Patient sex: F
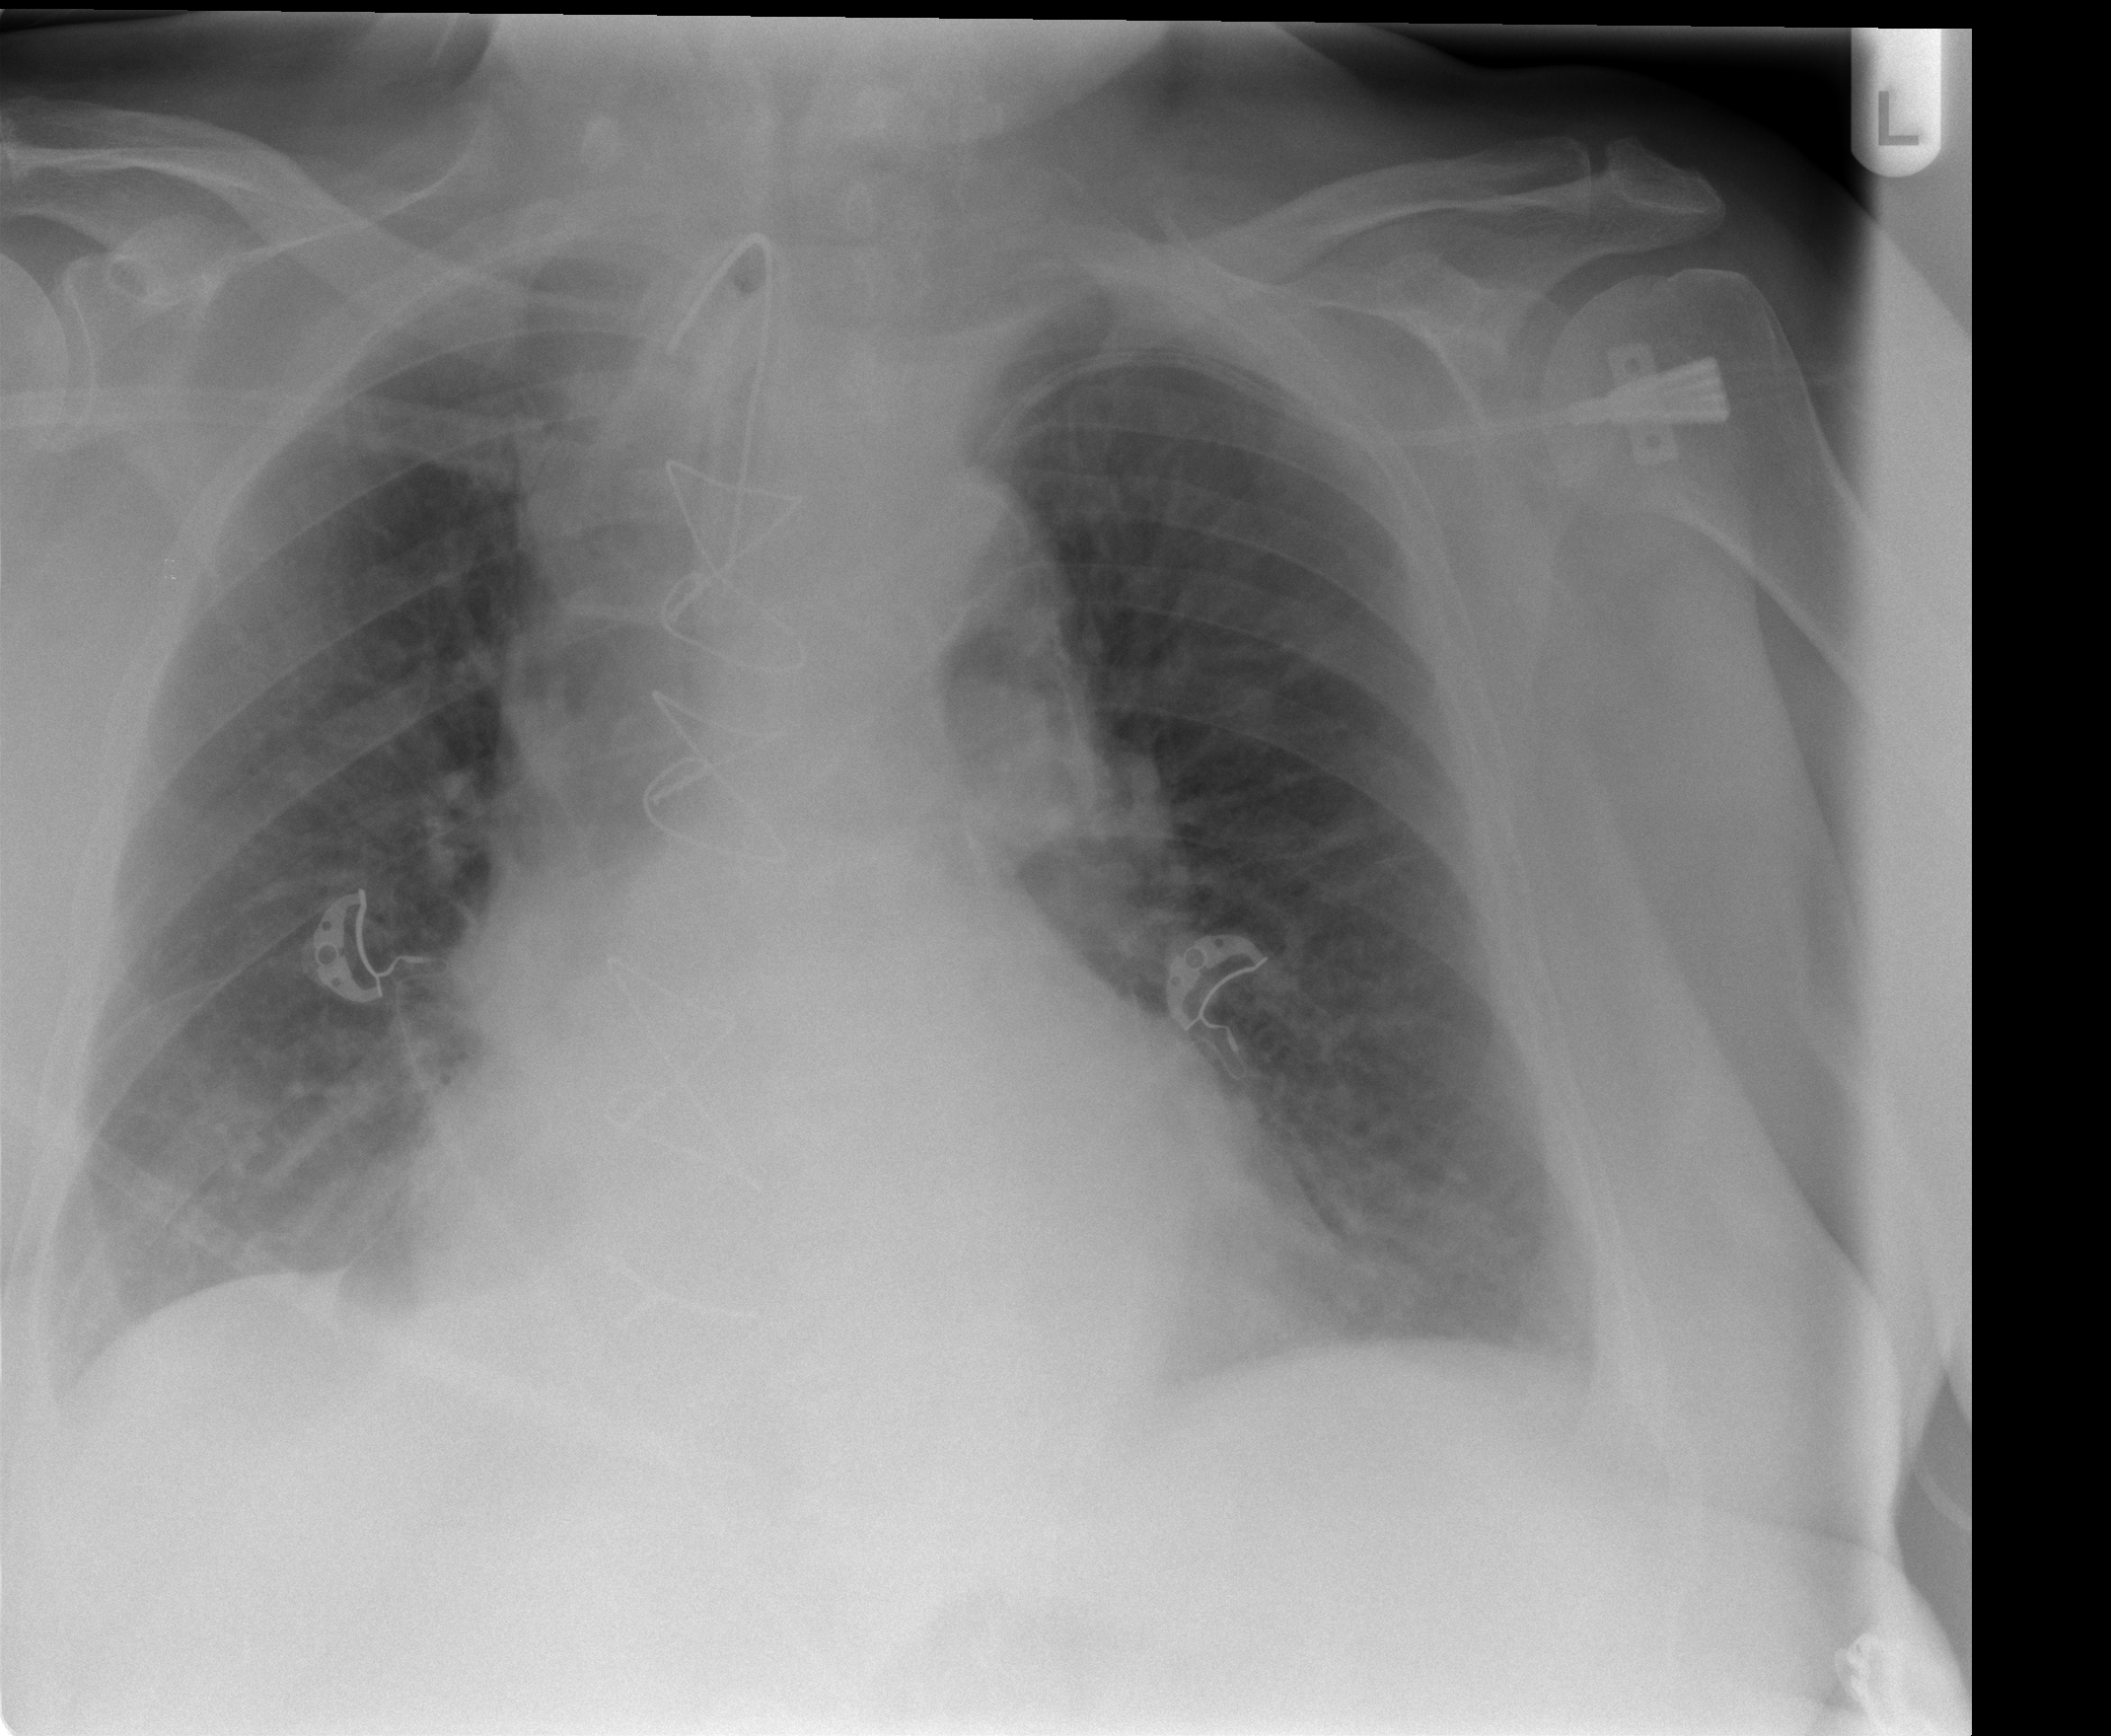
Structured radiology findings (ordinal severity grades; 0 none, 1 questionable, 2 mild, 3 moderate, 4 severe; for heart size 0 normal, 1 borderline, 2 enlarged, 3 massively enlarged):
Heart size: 1
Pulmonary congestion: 2
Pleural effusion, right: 1
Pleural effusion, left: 1
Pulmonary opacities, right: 0
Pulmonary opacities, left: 0
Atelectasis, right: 2
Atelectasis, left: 2